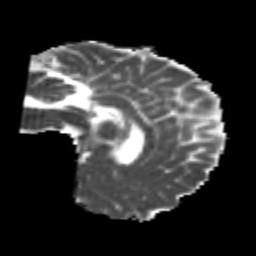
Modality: MD
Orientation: sagittal
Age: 20
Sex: male
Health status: healthy
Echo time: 0.074 s